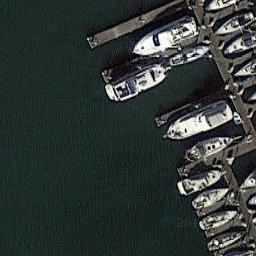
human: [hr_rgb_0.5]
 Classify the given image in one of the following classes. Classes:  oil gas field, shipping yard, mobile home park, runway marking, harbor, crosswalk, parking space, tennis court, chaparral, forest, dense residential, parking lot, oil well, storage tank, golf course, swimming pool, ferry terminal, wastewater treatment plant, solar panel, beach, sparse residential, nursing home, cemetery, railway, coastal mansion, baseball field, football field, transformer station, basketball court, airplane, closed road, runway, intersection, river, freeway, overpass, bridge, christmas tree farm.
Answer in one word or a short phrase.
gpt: harbor